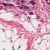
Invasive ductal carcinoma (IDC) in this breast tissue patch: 0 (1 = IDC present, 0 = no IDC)